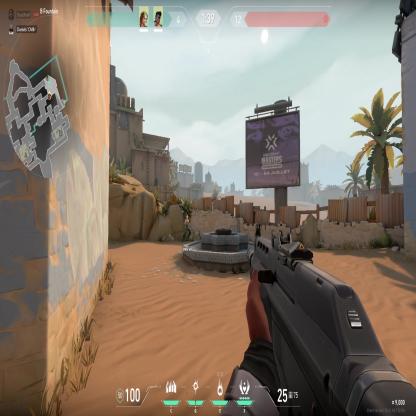
Label: teammate